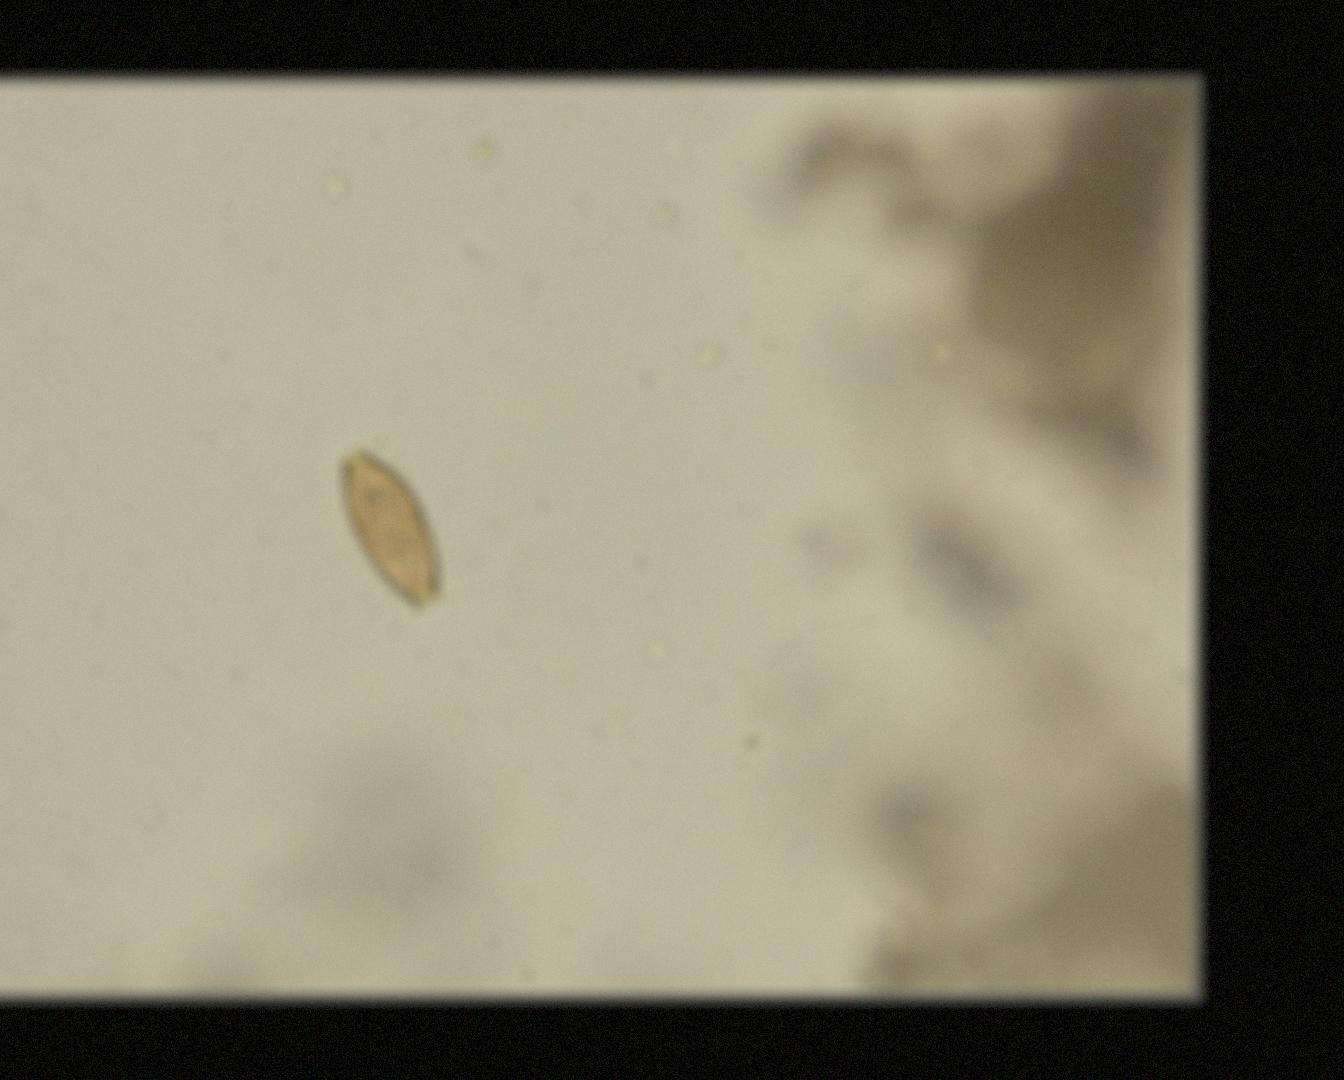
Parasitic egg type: Trichuris trichiura